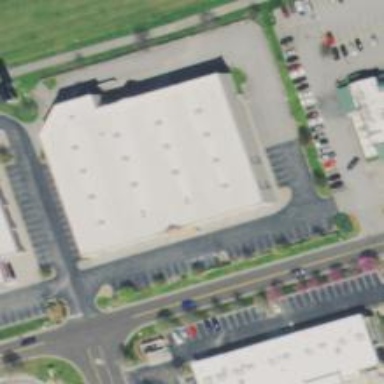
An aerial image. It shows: Building with furniture shop.